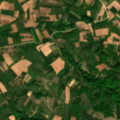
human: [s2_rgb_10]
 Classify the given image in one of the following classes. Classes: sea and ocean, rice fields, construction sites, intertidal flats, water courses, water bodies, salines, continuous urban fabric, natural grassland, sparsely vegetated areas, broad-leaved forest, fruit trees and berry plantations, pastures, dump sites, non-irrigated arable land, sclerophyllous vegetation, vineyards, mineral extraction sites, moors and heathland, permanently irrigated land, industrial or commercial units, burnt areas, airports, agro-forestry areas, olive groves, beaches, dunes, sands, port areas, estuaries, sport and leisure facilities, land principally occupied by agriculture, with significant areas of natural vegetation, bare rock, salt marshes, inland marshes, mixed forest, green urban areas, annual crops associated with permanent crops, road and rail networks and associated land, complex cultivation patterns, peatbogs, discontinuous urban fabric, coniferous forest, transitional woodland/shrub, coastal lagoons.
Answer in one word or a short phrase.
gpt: complex cultivation patterns, land principally occupied by agriculture, with significant areas of natural vegetation, transitional woodland/shrub